Interaction volume radius: 5 \u00c5
Interaction volume height: 25 \u00c5
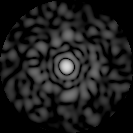
Disorder parameter: 0.8209